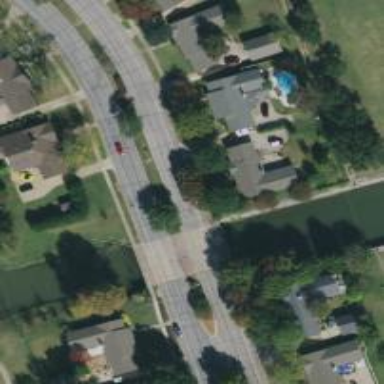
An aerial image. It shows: Secondary road crossing bridge.